Interaction volume radius: 10 \u00c5
Interaction volume height: 20 \u00c5
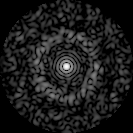
Disorder parameter: 0.8423